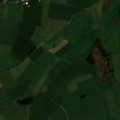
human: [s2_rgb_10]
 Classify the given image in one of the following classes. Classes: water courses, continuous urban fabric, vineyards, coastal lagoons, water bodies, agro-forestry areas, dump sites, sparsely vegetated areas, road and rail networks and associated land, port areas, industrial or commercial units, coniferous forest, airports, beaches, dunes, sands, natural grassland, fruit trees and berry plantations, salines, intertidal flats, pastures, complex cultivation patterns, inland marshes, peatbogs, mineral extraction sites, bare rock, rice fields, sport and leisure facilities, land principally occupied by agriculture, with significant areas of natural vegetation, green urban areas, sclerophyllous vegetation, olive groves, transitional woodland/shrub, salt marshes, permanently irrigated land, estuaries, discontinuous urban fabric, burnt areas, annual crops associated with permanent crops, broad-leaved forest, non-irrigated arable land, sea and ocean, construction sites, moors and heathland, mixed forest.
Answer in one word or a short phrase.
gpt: discontinuous urban fabric, pastures